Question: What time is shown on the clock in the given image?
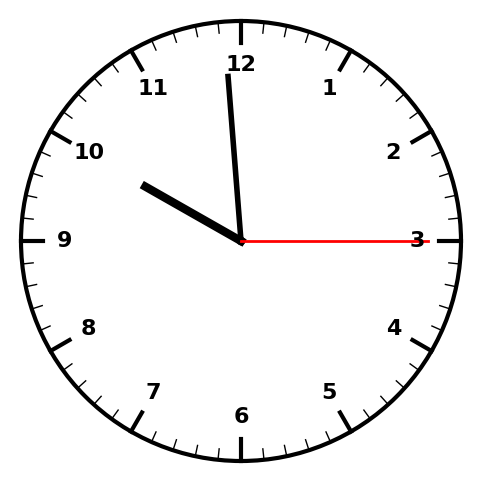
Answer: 09:59:15